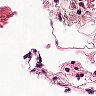
Metastatic tissue present: no